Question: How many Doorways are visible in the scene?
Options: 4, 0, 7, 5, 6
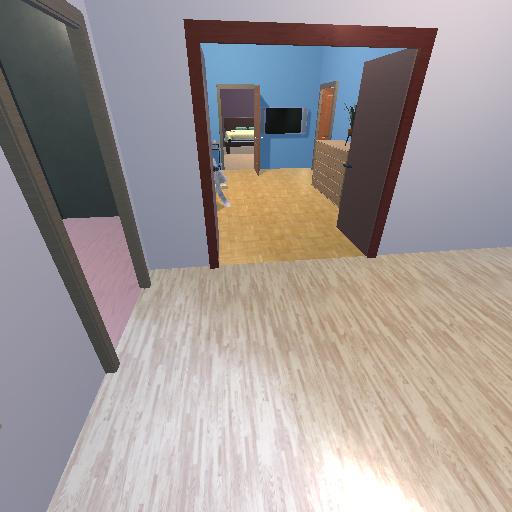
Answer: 4